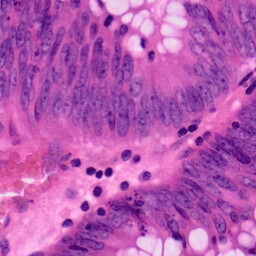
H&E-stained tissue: Colon